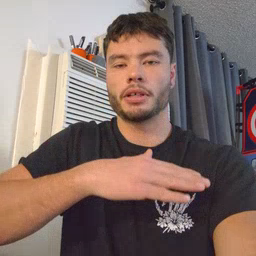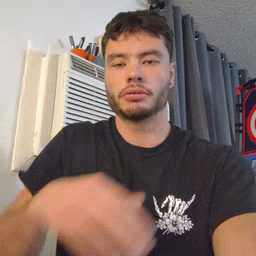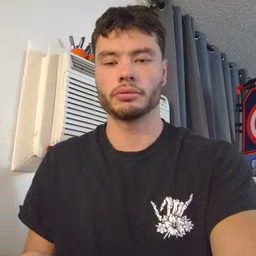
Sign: table